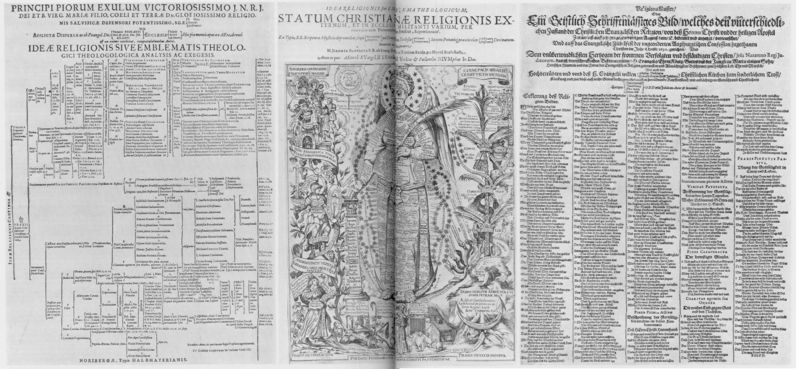
Titel: IDEA RELIGIONIS: sive EMBLEMA THEOLOGICUM.
Künstler: Jeremias Slovacius
Standort: Wolfenbüttel
Institution: Herzog August Bibliothek
Schlagwörter: baum, blätter, feder, flügel, mann, weiß, menschen, blume, blumen, frau, grau, schmuck, schwarz, skizze, zeichnung, menge, ornament, band, mensch, bild, stamm, figur, gewand, mantel, mutter, blatt, person, pflanzen, engel, lächeln, schrift, papier, getreide, grafik, graphik, spalten, figuren, rad, tafel, zahlen, floral, palmwedel, gestalt, foto, offen, buch, religion, stern, zweig, druck, sterne, stich, titel, seite, illustration, schwarzweiß, text, überschrift, volk, allegorie, göttin, lilie, ritter, darstellung, buchseite, ornamental, palmzweig, heiligenschein, seiten, nimbus, christlich, götter, gerste, heiliger, königin, zeilen, geöffnet, maria, aufgeschlagen, fraktur, verzierungen, christentum, texte, flugblatt, abbildung, tabelle, drucke, wissenschaft, latein, lateinisch, übersicht, falz, schriftband, doppelseite, seriendruck, lehrbuch, stammbaum, überschriften, liste, auflistung, grafiken, diagramm, entstehung, religionen, verzweigung, palmenzweig, theologie, doppelseitig, organigramm, schmuckband, principi psorum, pups, nfederkiel